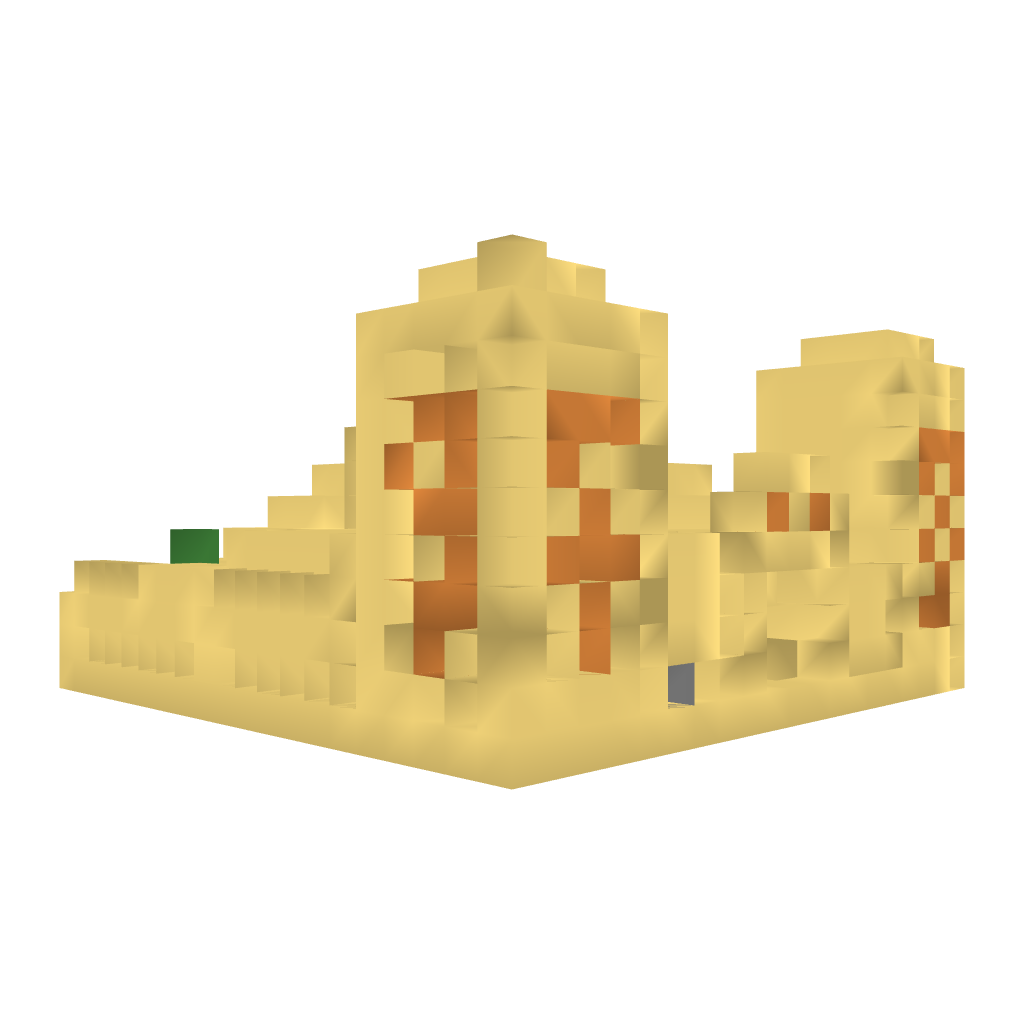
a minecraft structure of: Sand Pyramid good quality